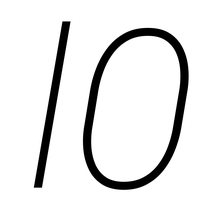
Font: Roboto-Italic_Condensed_ExtraLight_Italic